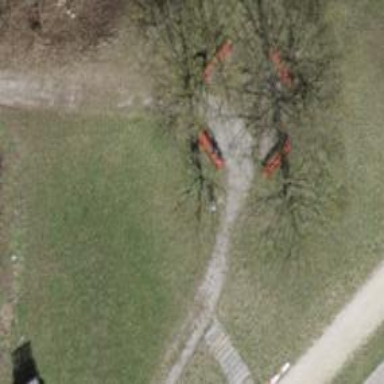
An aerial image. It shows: Red bench.